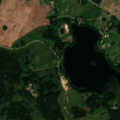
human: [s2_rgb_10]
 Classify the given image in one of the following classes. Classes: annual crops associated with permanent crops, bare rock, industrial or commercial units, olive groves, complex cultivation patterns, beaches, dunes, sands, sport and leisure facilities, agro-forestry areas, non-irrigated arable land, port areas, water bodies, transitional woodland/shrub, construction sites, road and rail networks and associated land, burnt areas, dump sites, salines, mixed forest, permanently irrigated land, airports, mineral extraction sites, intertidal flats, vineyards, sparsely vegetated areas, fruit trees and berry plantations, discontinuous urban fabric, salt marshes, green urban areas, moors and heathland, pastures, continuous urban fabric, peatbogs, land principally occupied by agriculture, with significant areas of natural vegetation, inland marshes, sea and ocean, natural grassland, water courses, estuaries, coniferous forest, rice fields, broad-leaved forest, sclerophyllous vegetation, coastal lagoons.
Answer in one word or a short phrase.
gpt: non-irrigated arable land, pastures, complex cultivation patterns, land principally occupied by agriculture, with significant areas of natural vegetation, broad-leaved forest, water bodies